Question: Can I chain multiple instances of 'AuthenticationEntryPoint' in Spring Security 3.2.4?
I attempting to create the following scenario:
- - 'AuthenticationEntryPoint''LoginUrlAuthenticationEntryPoint'- - 'CLIENT-CERT'
When a user attempts to access the secure URL:
1. If the path has been secured with CLIENT-CERT then authentication fails unless they have provided a valid certificate the corresponds to a user in the UserService. Standard Spring Security x509 authentication.
2. Once the user has been authentication as per the first point, or if the URL is not secured with CLIENT-CERT, they are directed to a FORM based authentication page.
3. Once they successfully authenticate with a username and password, they are directed to a landing page.
I am running on Tomcat 7.0.54 with 'clientAuth="want"'. This works perfectly in a "simple" Spring Security set up - i.e. with one 'WebSecurityConfigurerAdapter' set to 'x509()' and another set to 'formLogin()' as per <URL>
So, I want a process flow something like the following:

I have had some success with dynamically changing the used authentication method by using a 'DelegatingAuthenticationEntryPoint' but:
- 'AntPathRequestMatcher''/form/**''LoginUrlAuthenticationEntryPoint''/j_spring_security_check''HTTP404'- 'AntPathRequestMatcher''/cert/**''Http403ForbiddenEntryPoint''HTTP403'
I also cannot see how to force a user to authenticate .
I am using the java-config and not XML.
My code:
I have a 'DelegatingAuthenticationEntryPoint':
'''
@Bean
public AuthenticationEntryPoint delegatingEntryPoint() {
final LinkedHashMap<RequestMatcher, AuthenticationEntryPoint> map = Maps.newLinkedHashMap();
map.put(new AntPathRequestMatcher("/basic/**"), new BasicAuthenticationEntryPoint());
map.put(new AntPathRequestMatcher("/cert/**"), new Http403ForbiddenEntryPoint());
final DelegatingAuthenticationEntryPoint entryPoint = new DelegatingAuthenticationEntryPoint(map);
entryPoint.setDefaultEntryPoint(new LoginUrlAuthenticationEntryPoint("/login"));
return entryPoint;
}
'''
And my 'configure'
'''
@Override
protected void configure(final HttpSecurity http) throws Exception {
defaultConfig(http)
.headers()
.contentTypeOptions()
.xssProtection()
.cacheControl()
.httpStrictTransportSecurity()
.addHeaderWriter(new XFrameOptionsHeaderWriter(SAMEORIGIN))
.and()
.authorizeRequests()
.accessDecisionManager(decisionManager())
.anyRequest()
.authenticated()
.and()
.httpBasic()
.authenticationEntryPoint(delegatingEntryPoint())
.and()
.sessionManagement()
.maximumSessions(1)
.sessionRegistry(sessionRegistry())
.maxSessionsPreventsLogin(true);
}
'''
Where 'decisionManager()' returns a 'UnanimousBased' instance. 'sessionRegistry()' returns a 'SessionRegistryImpl' instance. Both methods are '@Bean'.
I add a custom 'UserDetailsService' using:
'''
@Autowired
public void configureAuthManager(
final AuthenticationManagerBuilder authBuilder,
final InMemoryUserDetailsService authService) throws Exception {
authBuilder.userDetailsService(authService);
}
'''
And I have a custom 'FilterInvocationSecurityMetadataSource' mapped using a 'BeanPostProcessor' as in <URL>.
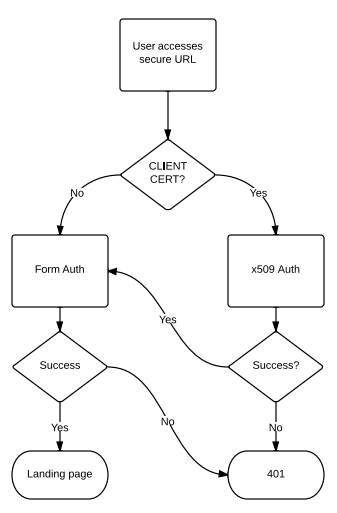
Answer: Chaining multiple entry points won't really work.
Your best option here might be to just customize the form-login process to check for the certificate if it's needed (before authenticating the user). That would probably simplify the configuration overall. It would really just be the same as a normal form-login setup.
The work done by the X509 filter <URL>' and then check that the certificate information matches the returned user authentication information.